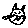
Label: cat